Question: > dependency commons-logging but failure and throw
error:java.lang.ClassNotFoundException:
org.apache.commons.logging.LogFactory

'''
dependencies {
compile fileTree(dir: 'libs', include: ['*.jar'])
compile 'commons-logging:commons-logging:1.1.3'
compile 'log4j:log4j:1.2.17'
compile 'org.springframework:spring-core:4.0.2.RELEASE'
compile 'com.android.support:appcompat-v7:23.0.1'
compile project(':volley')}
'''
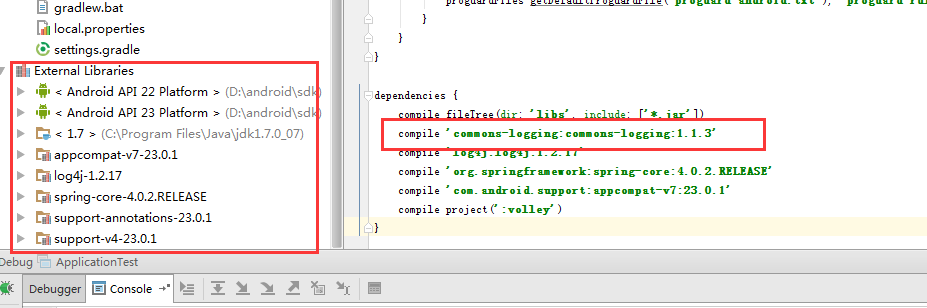
Answer: You can try <URL> to sync the dependency version you have.
It a little tool I wrote on github: <URL>
After proceed, it show the result in console.
'commons-logging:commons-logging: 1.1.3 -> 99.0-does-not-exist'
If you still want to use it, you can find jar to include instead of using gradle.